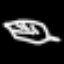
Label: leaf